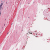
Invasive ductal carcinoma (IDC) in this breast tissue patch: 1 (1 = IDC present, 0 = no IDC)